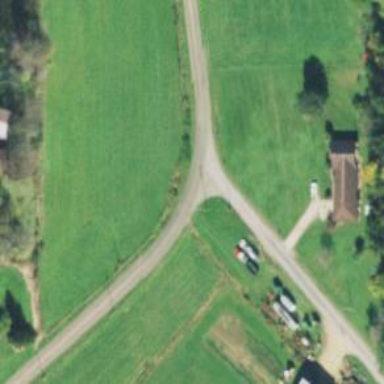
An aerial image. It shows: Tertiary road.